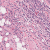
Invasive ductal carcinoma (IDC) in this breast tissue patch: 1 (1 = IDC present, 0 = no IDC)